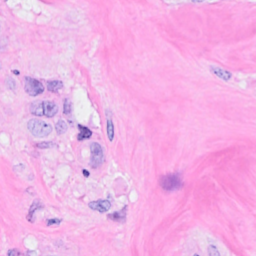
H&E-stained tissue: Breast